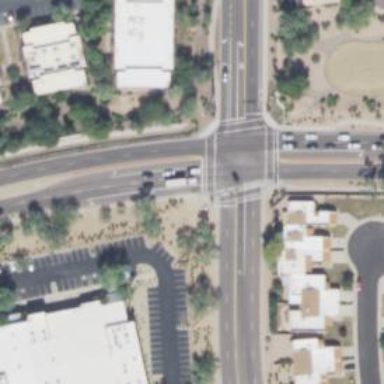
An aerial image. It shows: Solid stop line on the road marking.